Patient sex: F
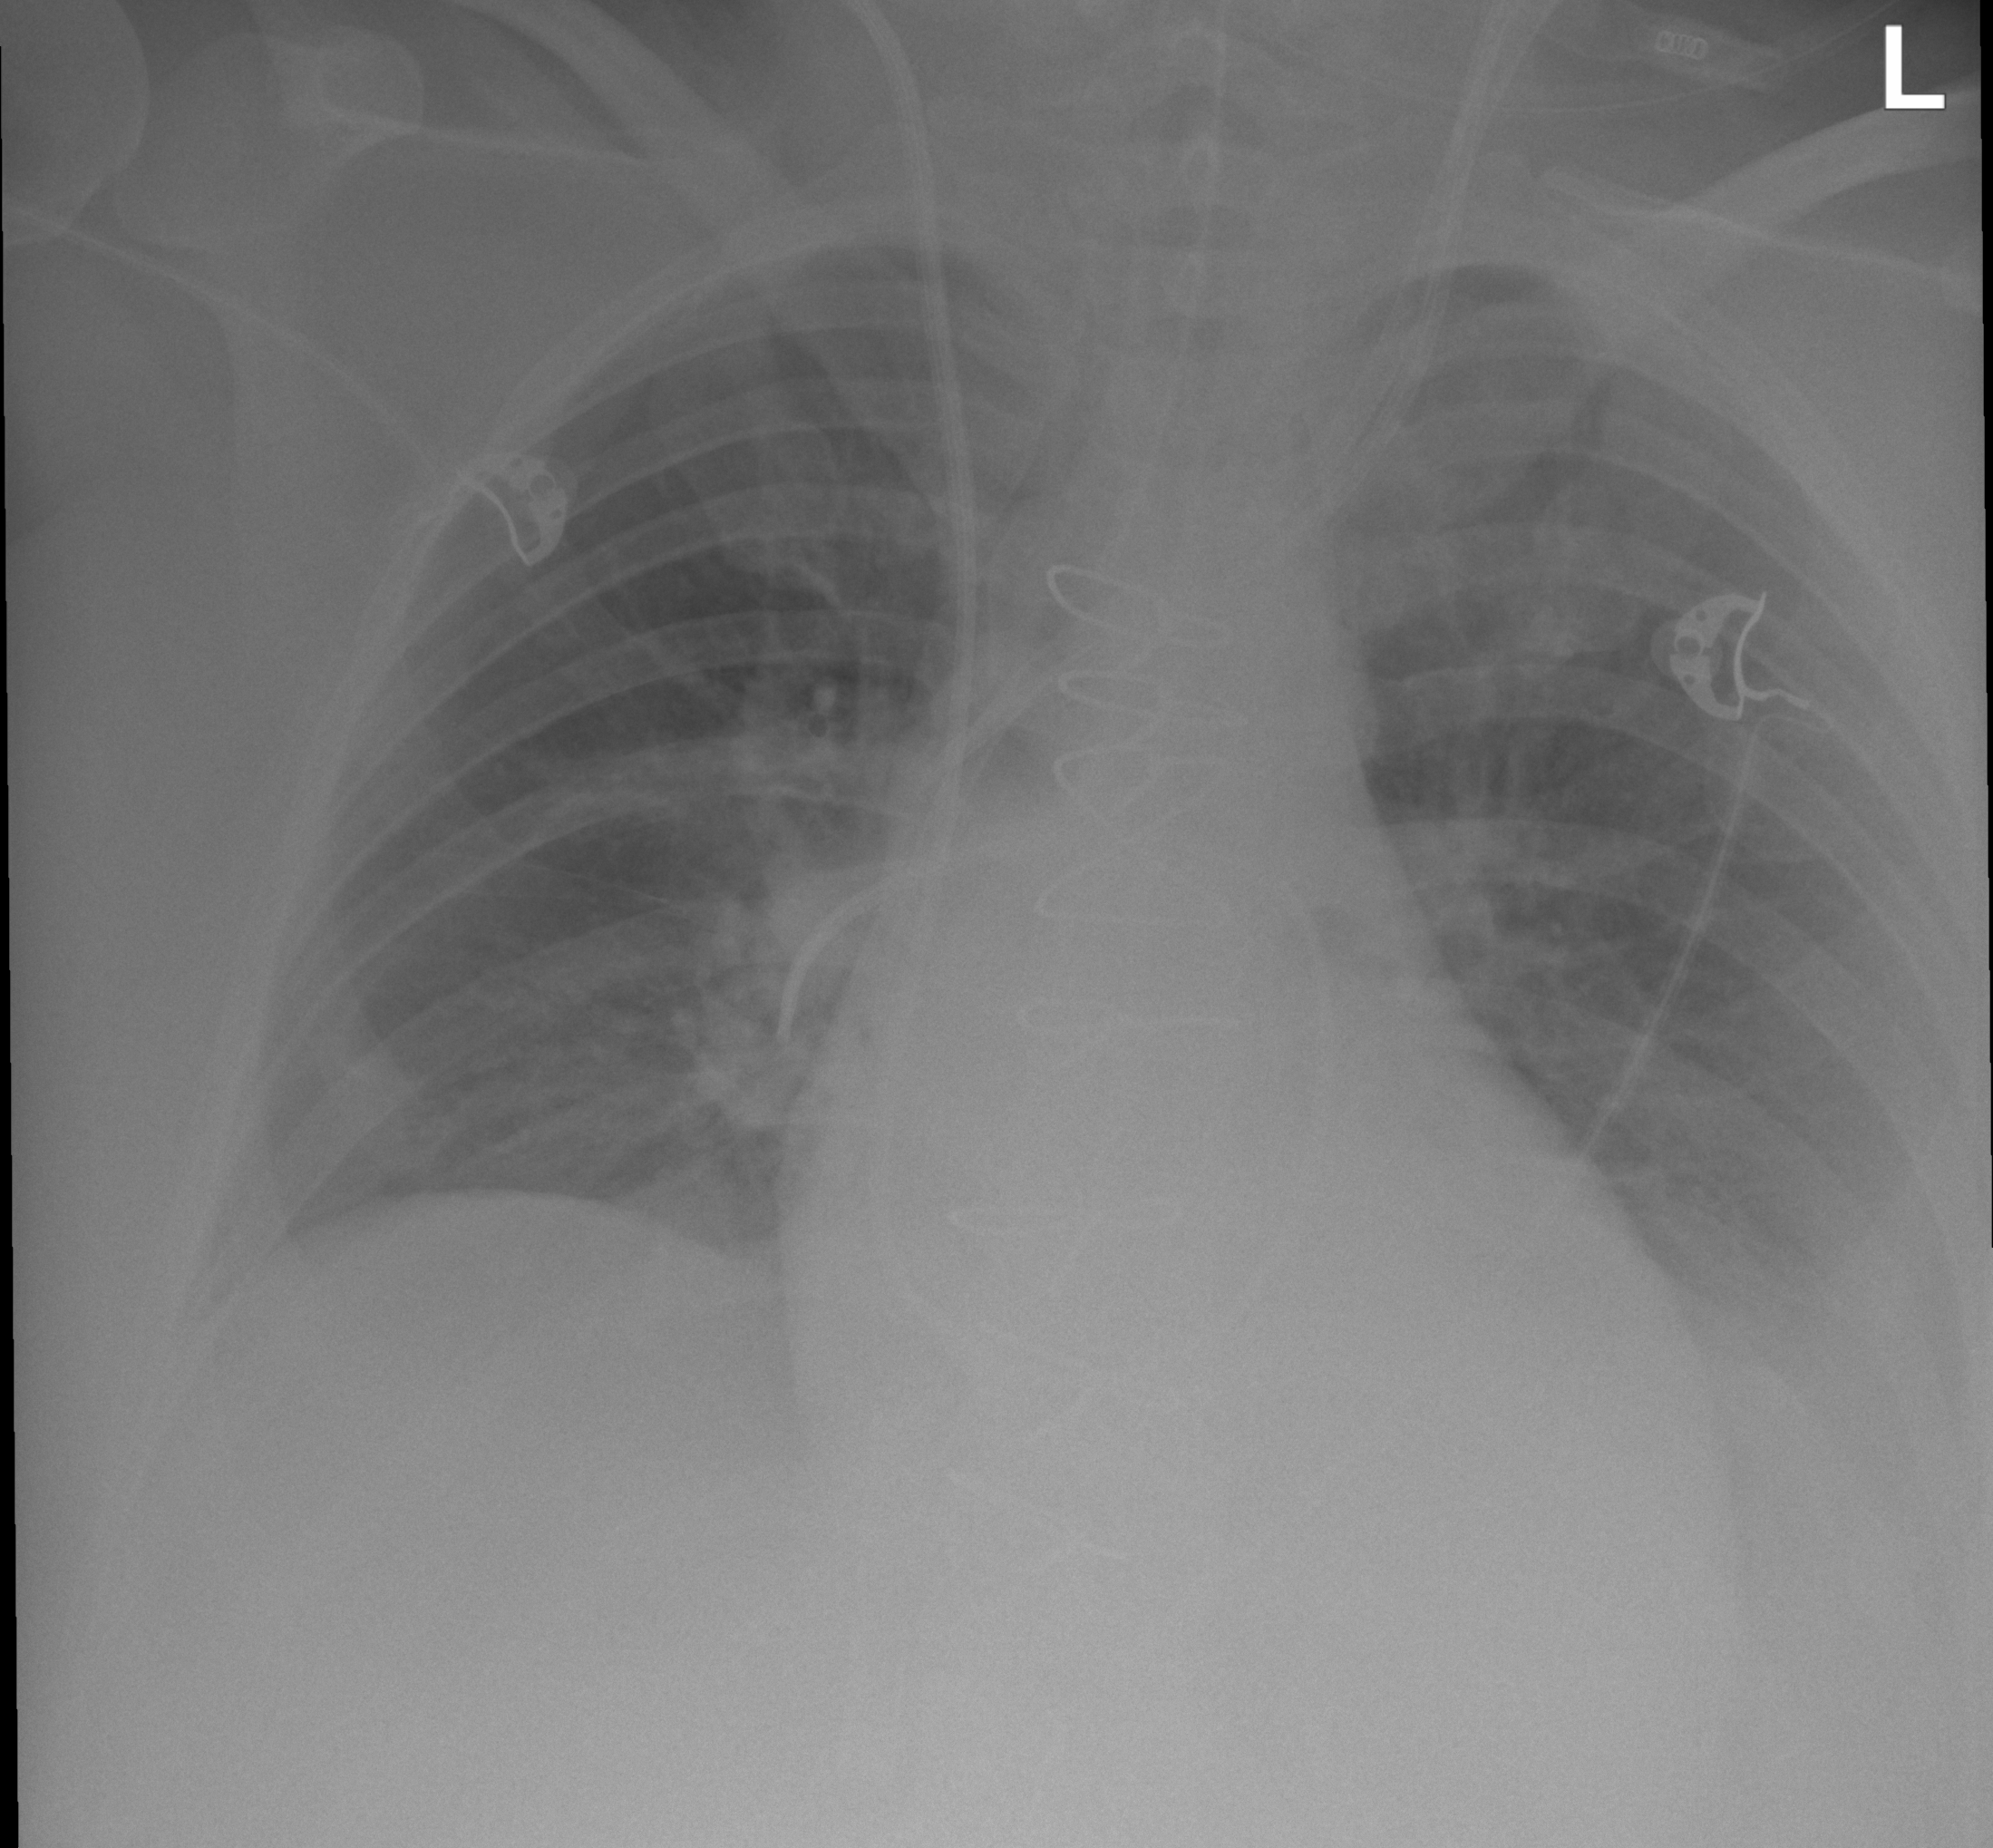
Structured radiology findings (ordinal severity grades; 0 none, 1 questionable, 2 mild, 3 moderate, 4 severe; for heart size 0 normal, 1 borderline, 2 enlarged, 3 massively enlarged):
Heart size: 1
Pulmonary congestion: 0
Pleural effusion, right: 0
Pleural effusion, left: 2
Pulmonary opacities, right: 0
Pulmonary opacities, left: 0
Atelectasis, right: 0
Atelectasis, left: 2